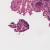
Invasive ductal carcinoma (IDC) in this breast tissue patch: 1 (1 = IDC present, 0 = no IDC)